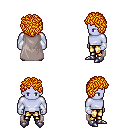
a pixel art fantasy rpg character, male body template, dark elf, purple skin, gray cape, gold greaves, light blonde curly afro hairstyle, white cloth bracers, metal boots, four views (front, back, left, right), 2x2 character sprite sheet, small pixel art, hard edges, no anti-aliasing